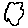
Label: cloud